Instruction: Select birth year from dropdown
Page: traveler
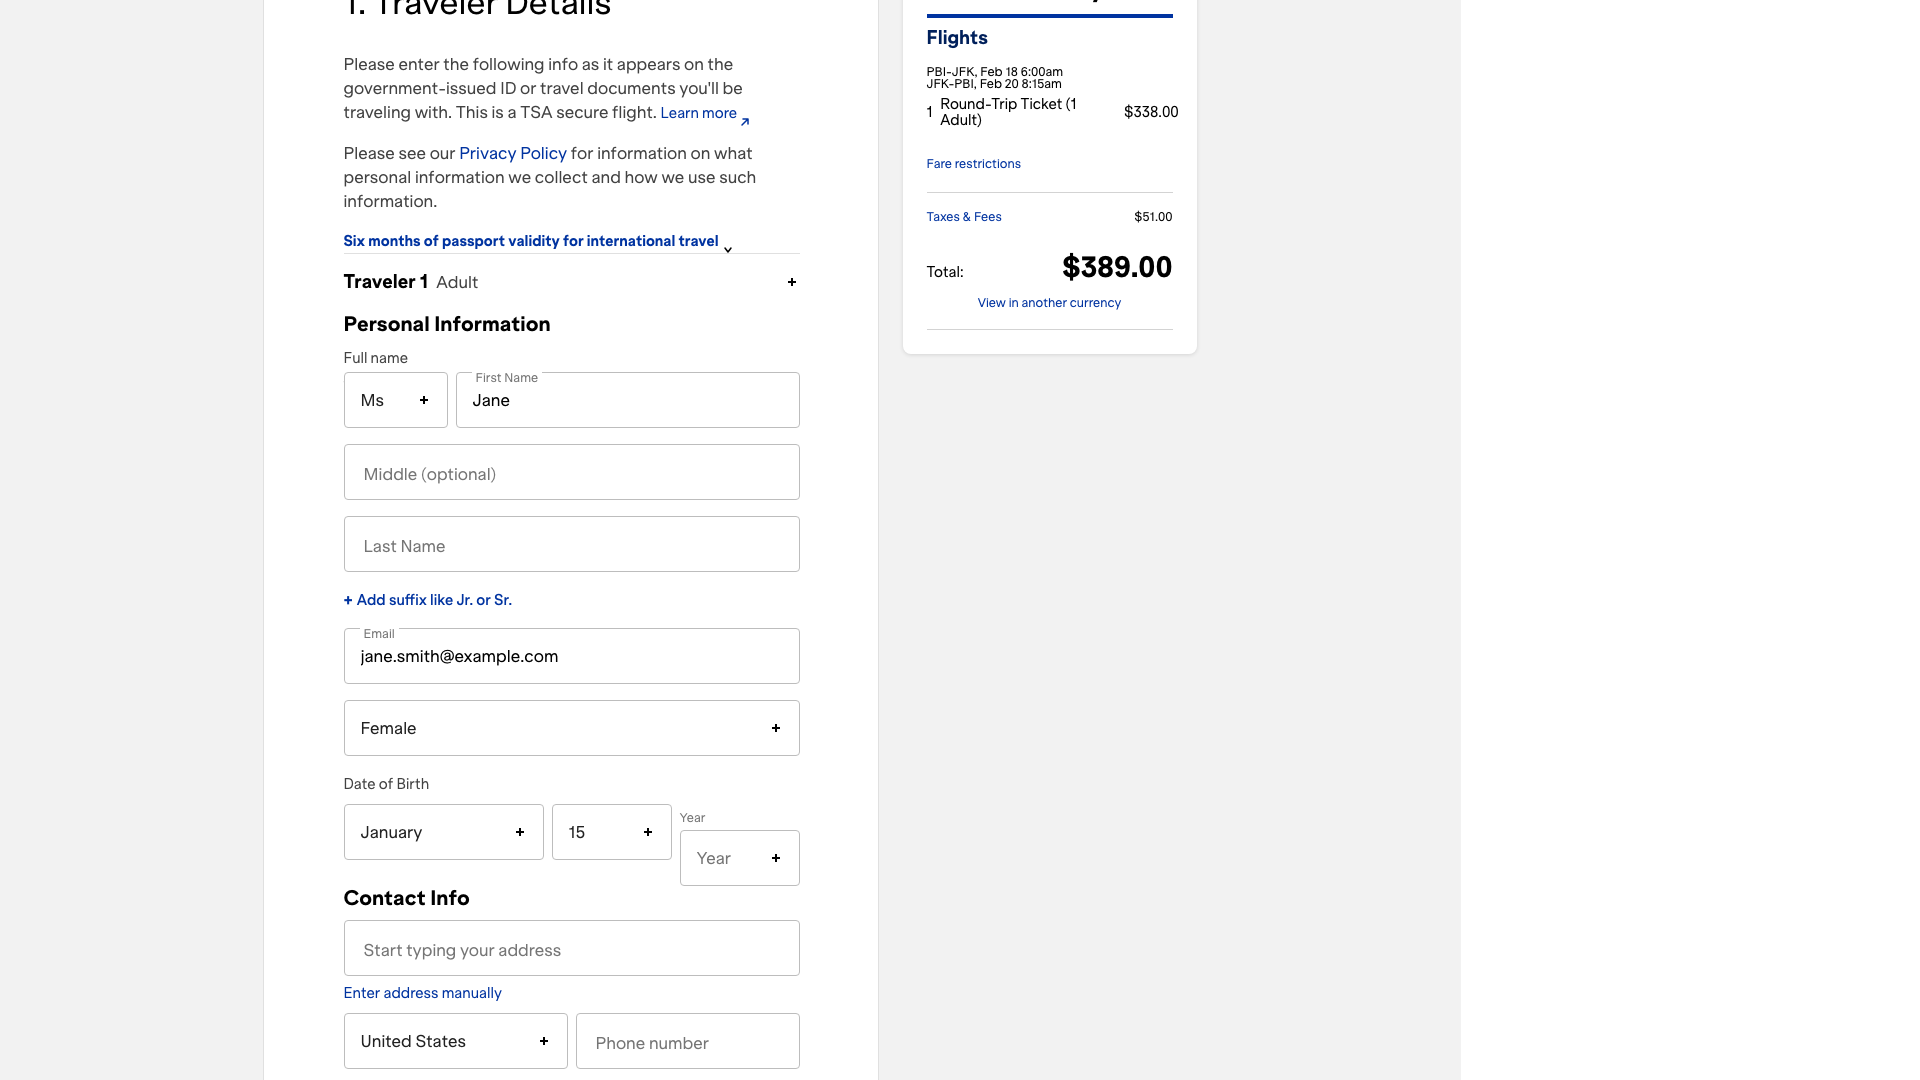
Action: click